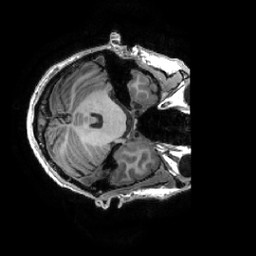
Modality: T1w
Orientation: axial
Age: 31
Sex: male
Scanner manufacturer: ge
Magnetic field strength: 3 T
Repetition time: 0.0073 s
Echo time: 0.003 s